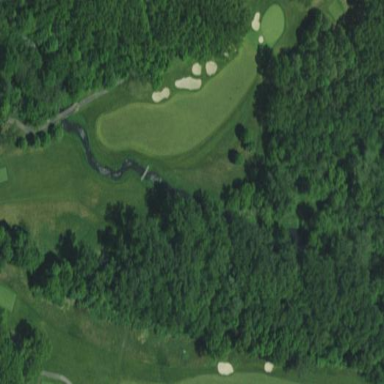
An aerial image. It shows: Water hazard on golf course. The hazard is natural water feature.